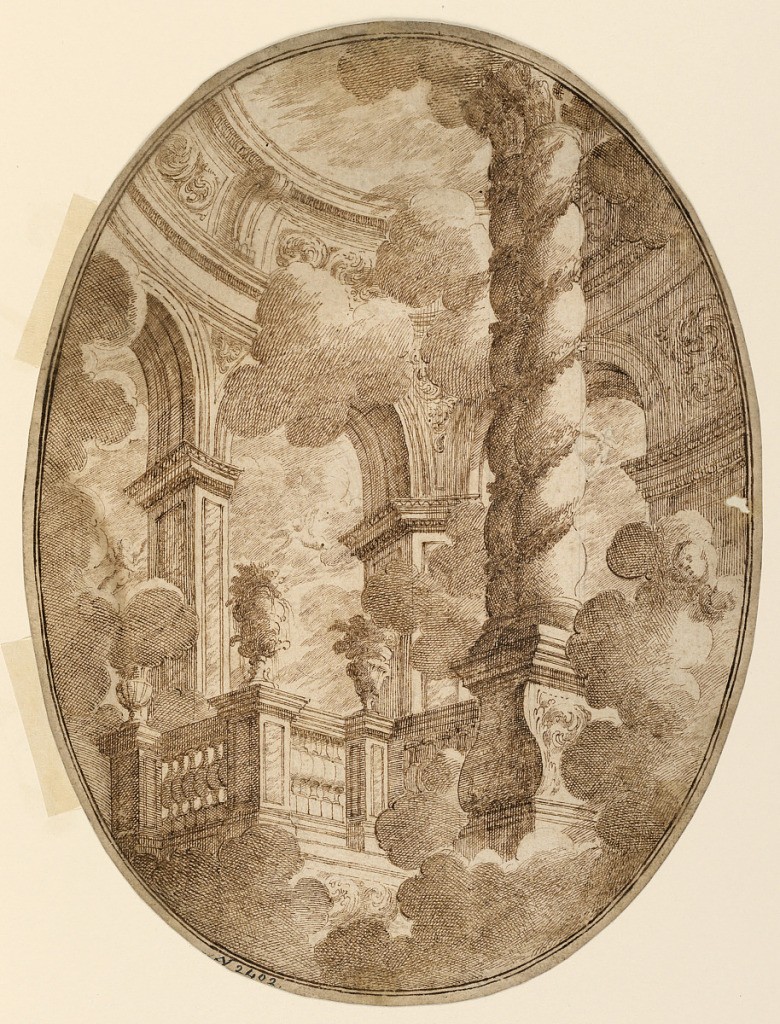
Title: Capriccio for a Painted Ceiling
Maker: Carlo Antonio Buffagnotti, Italian, ca. 1660–after 1715
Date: ca. 1690
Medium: Pen and brown ink, brush and bistre, black chalk, on paper
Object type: Drawing
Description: A high domed interior space permeated by billowing clouds with two twisted garland-entwined columns, an imposing balustrade, and an arched colonnade below a sweeping infinity where angels fly.